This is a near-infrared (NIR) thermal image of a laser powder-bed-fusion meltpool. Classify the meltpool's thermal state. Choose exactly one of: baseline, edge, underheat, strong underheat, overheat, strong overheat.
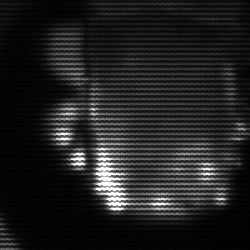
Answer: baseline